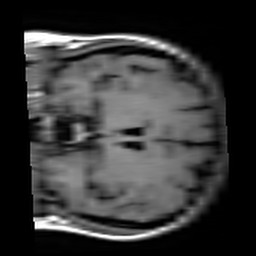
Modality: T1w
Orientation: coronal
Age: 23
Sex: female
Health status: healthy
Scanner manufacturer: siemens
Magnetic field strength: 3 T
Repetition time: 4.1 s
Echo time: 0.0085 s